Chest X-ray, PA view. Patient: 35 years old, sex F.
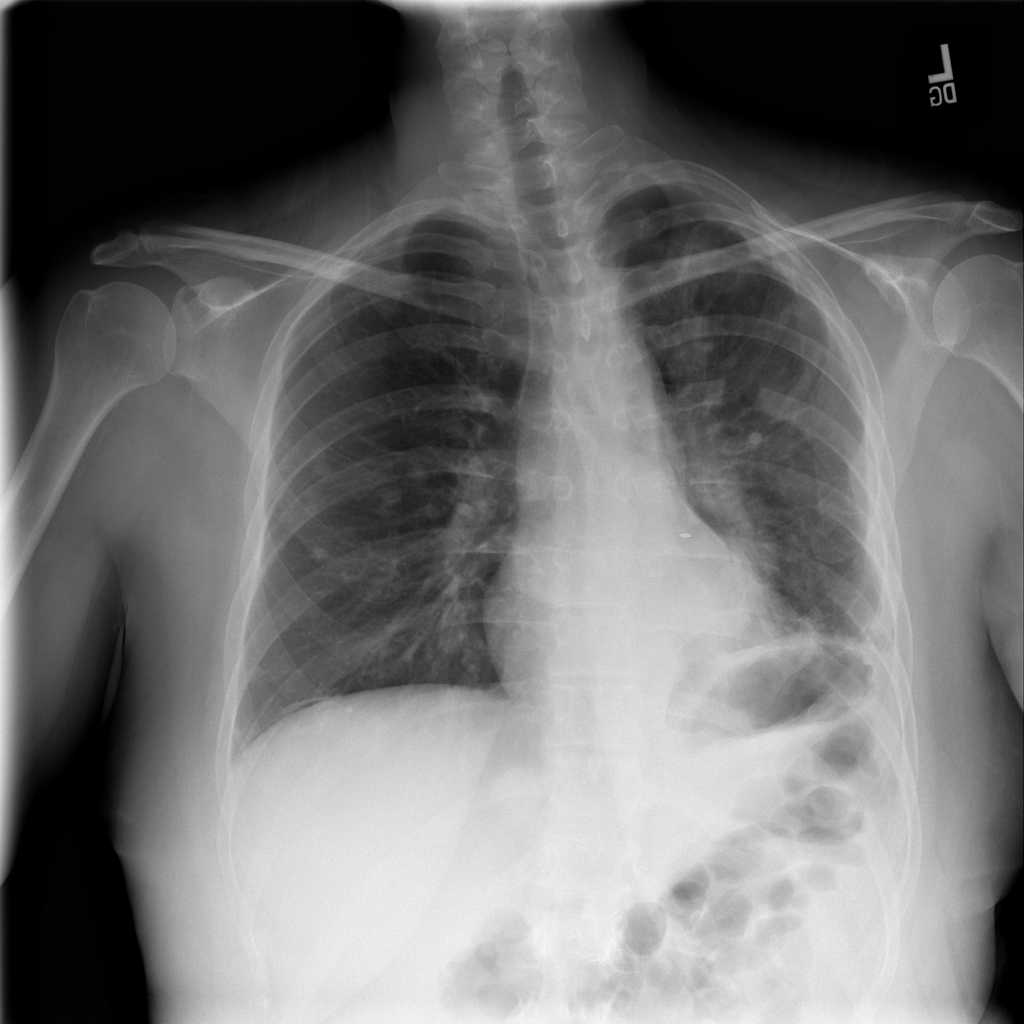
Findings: Pneumothorax